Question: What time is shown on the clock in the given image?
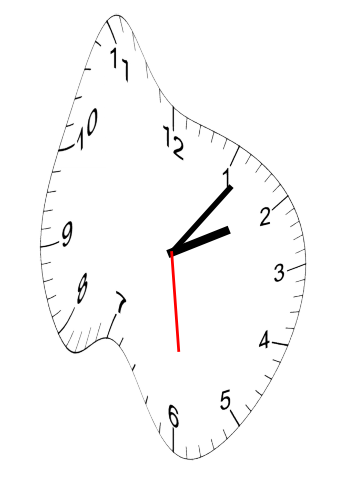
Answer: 02:06:29